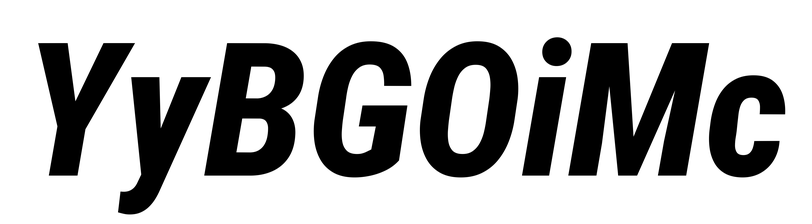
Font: Roboto-Italic_Condensed_ExtraBold_Italic